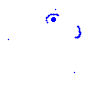
Particle: pion